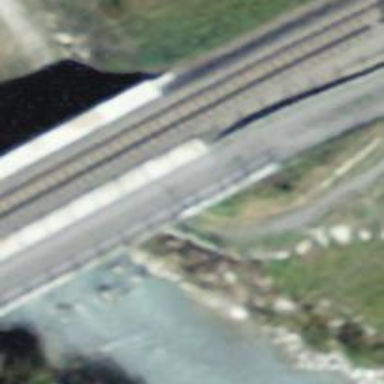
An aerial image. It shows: Path tunnel with fine gravel surface.